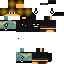
A male human skin with dark skin, wearing brown long hair dressed in a black hoodie and black pants, featuring a closed mouth.